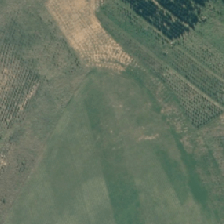
Land cover: high_producing_grassland